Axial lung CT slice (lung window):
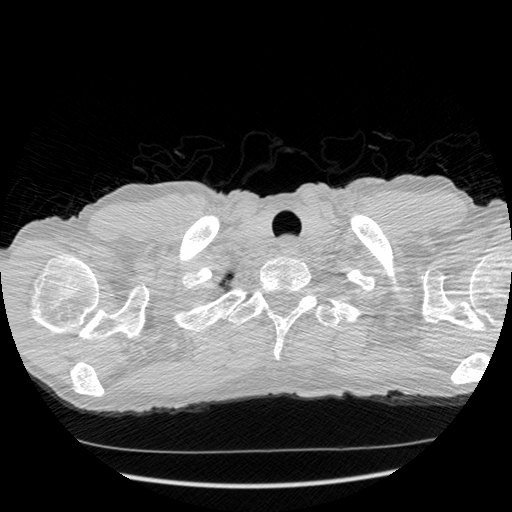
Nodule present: no